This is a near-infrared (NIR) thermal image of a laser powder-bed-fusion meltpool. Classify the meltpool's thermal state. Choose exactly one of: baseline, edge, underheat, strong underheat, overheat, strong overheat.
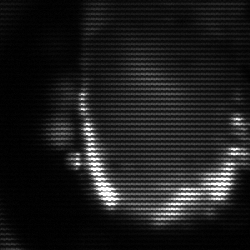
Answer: baseline